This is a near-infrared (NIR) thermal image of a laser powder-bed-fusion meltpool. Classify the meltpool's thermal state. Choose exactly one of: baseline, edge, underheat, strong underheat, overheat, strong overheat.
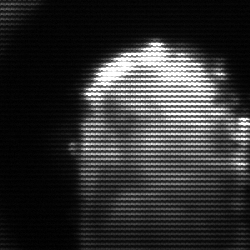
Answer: baseline